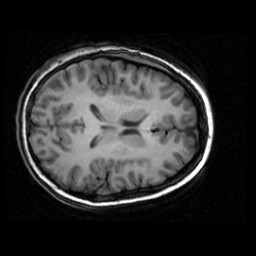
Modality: T1w
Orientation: axial
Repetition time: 0.008948 s
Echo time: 0.001784 s